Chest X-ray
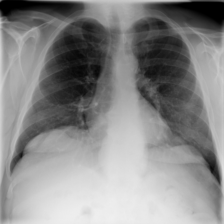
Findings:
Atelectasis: negative
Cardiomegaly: negative
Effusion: negative
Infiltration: negative
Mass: negative
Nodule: negative
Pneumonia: negative
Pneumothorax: negative
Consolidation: negative
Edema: negative
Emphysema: negative
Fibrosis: negative
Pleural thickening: negative
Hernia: negative